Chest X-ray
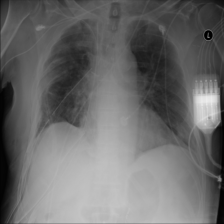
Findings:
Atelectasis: negative
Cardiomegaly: negative
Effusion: negative
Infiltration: negative
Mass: negative
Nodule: negative
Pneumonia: negative
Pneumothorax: negative
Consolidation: negative
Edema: negative
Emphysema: negative
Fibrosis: negative
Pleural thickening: positive
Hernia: negative